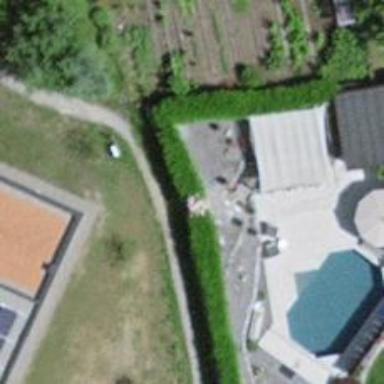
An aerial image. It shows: Hedge acting as barrier.